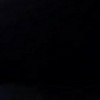
Label: space